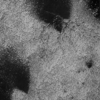
Label: not_dusty